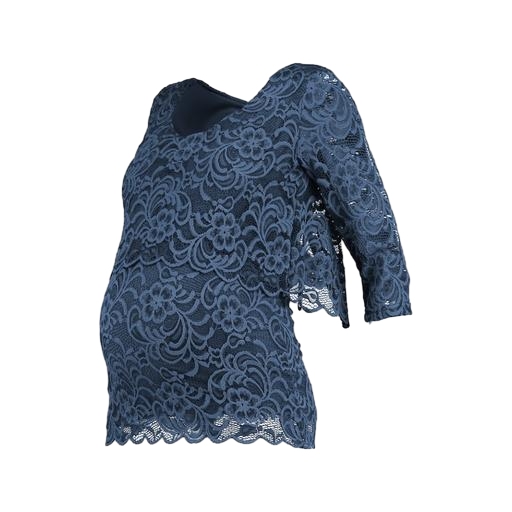
blue ava lace maternity top, blue maternity top embroidery, blue layered lace top, white background